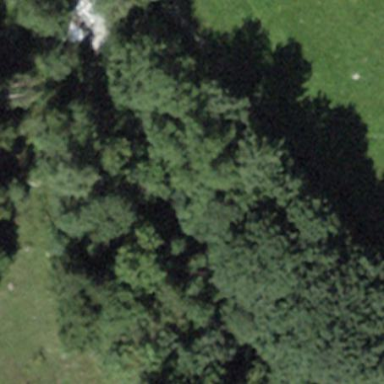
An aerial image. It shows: Forest area.